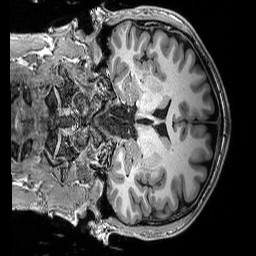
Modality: T1w
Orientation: coronal
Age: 27
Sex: male